【题型】填空题　【知识点】平面几何　【难度】easy
如图, $\angle ACB = 90^\circ$, $AB \perp CD$, 垂足为 $D$, 线段\_\_\_\_\_\_的长表示点 $B$ 到直线 $CD$ 的距离。

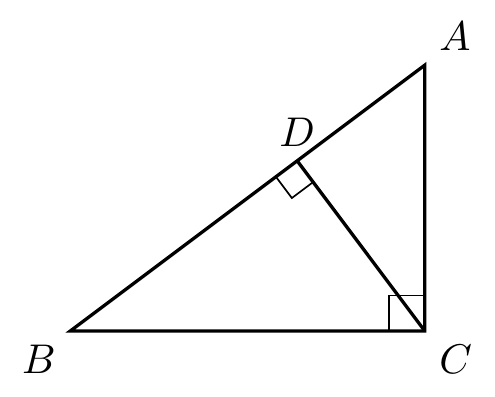
【解答】
解：由题意可得：$BD \perp CD$,

线段 $BD$ 的长表示点 $B$ 到直线 $CD$ 的距离,

故答案为：$BD$。